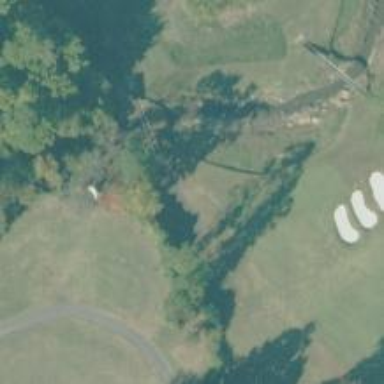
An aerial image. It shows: Path designated for golf carts.